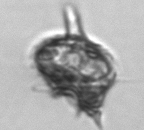
Label: Amylax